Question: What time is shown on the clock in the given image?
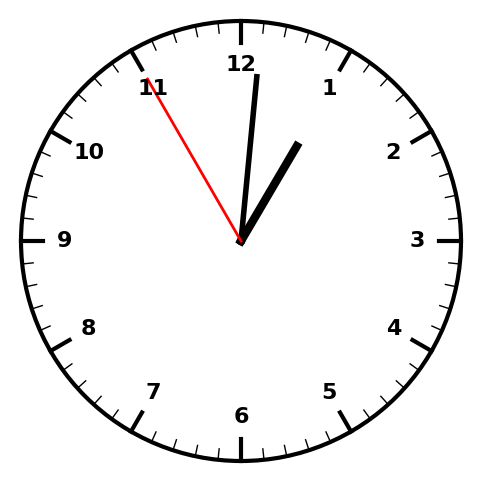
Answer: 01:00:55